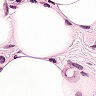
Metastatic tissue present: yes